Question: I have the following query:
'''
SELECT
[VanList].deviceId
,[VanList].[VanName]
events.[timestamp]
,events.externaltemp
,events.internaltemp
,events.humidity
,events.latitude
,events.longitude
INTO
[iot-powerBI]
FROM
[iot-EventHub] as events timestamp by [timestamp]
join [VanList] on events.DeviceId = [VanList].deviceId
'''
where iot-eventHub is my event hub and VanList is a reference list (csv file) that has been uploaded to azure storage.
I have tried uploading sample data to test the query, but it always returns 0 rows.

Below is a sample of the JSON captured by my Event Hub Input
'''
[
{
"DeviceId":1,
"Timestamp":"2015-06-29T12:15:18.<PHONE>",
"ExternalTemp":9,
"InternalTemp":8,
"Humidity":43,
"Latitude":51.<PHONE>,
"Longitude":-1.<PHONE>,
"EventProcessedUtcTime":"2015-06-29T12:25:46.0932317Z",
"PartitionId":1,
"EventEnqueuedUtcTime":"2015-06-29T12:15:18.5990000Z"
} ]
'''
Below is a sample of my CSV reference data.
'''
deviceId,VanName
1,VAN 1
2,VAN 2
3,Standby Van
'''
Both lists contain a device id of 1, so I am expecting my query to be able to join the two together.
I have tried using both "inner join" and "join" in my query syntax, but neither result in a successful join.
What is wrong with my Stream Analytics query?
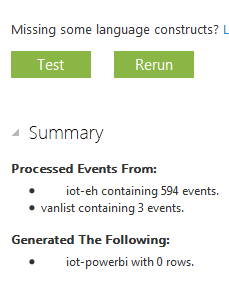
Answer: Try adding a CAST function in the join. I'm not sure why that works and adding a CREATE TABLE clause for the VanList reference data input doesn't accomplish the same thing. But I think this works.
'''
SELECT
[VanList].deviceId
,[VanList].[VanName]
,events.[timestamp]
,events.externaltemp
,events.internaltemp
,events.humidity
,events.latitude
,events.longitude
INTO
[iot-powerBI]
FROM
[iot-EventHub] as events timestamp by [Timestamp]
join [VanList] on events.DeviceId = cast([VanList].deviceId as bigint)
'''